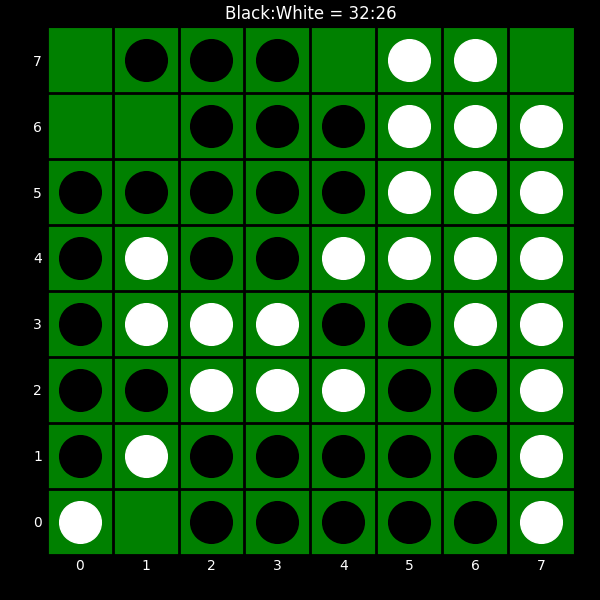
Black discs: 32
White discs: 26